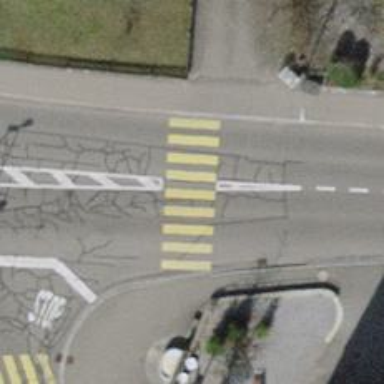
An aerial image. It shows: Uncontrolled zebra crossing on the road.